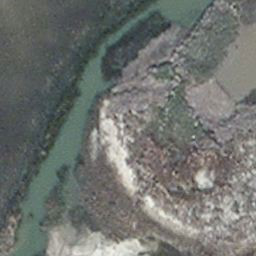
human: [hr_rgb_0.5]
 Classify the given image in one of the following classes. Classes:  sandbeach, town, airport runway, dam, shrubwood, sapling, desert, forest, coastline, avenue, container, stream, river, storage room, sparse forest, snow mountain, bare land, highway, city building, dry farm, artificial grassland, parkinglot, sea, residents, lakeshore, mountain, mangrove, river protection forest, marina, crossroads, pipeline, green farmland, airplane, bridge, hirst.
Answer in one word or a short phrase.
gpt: stream